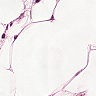
Metastatic tissue present: yes